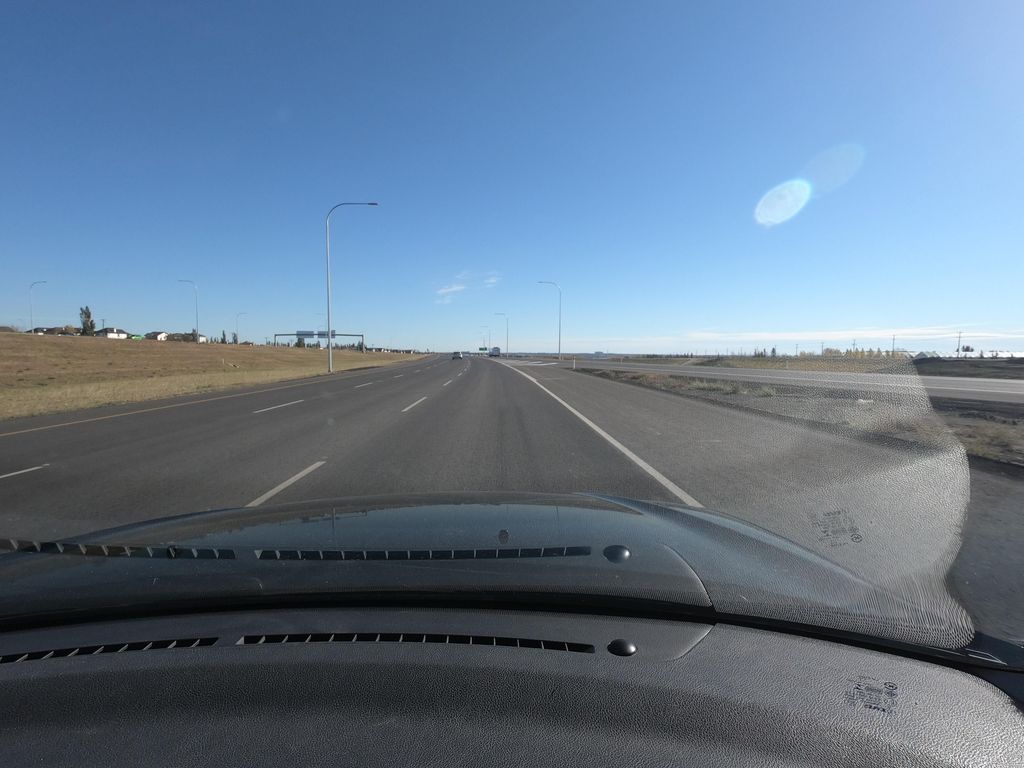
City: calgary